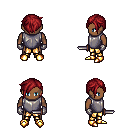
a pixel art fantasy rpg character, male body template, human, dark skin, steel chest armor, gold greaves, brunette pixie cut hairstyle, metal gloves, gold boots, dagger, four views (front, back, left, right), 2x2 character sprite sheet, small pixel art, hard edges, no anti-aliasing